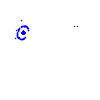
Particle: proton